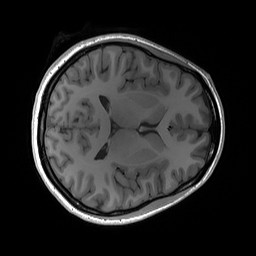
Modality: T1w
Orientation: axial
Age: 19
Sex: female